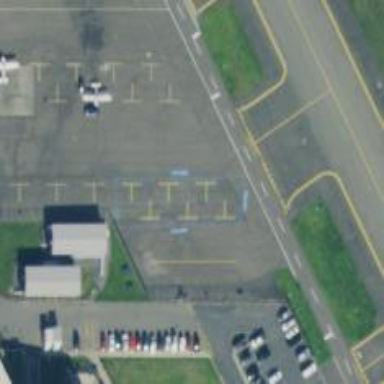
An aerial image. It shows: View of taxiway at the airport.